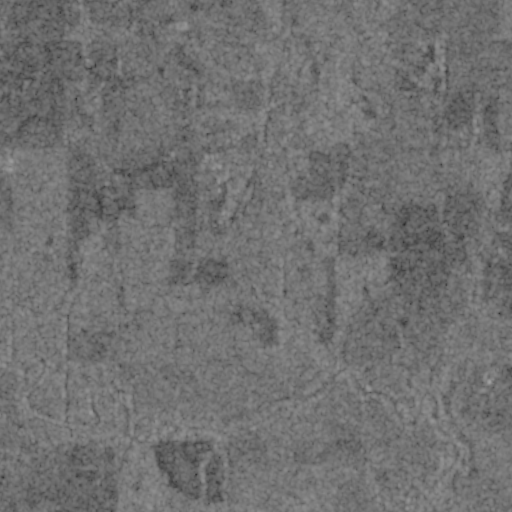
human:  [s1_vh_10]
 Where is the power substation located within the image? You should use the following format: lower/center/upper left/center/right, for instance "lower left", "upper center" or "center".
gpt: The power substation is located in the upper center of the image.
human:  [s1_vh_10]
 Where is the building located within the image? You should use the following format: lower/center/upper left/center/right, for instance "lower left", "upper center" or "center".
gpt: The building is located in the right of the image.
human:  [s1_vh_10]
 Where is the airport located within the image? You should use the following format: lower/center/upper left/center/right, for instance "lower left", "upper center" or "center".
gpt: There is no airport in the image.

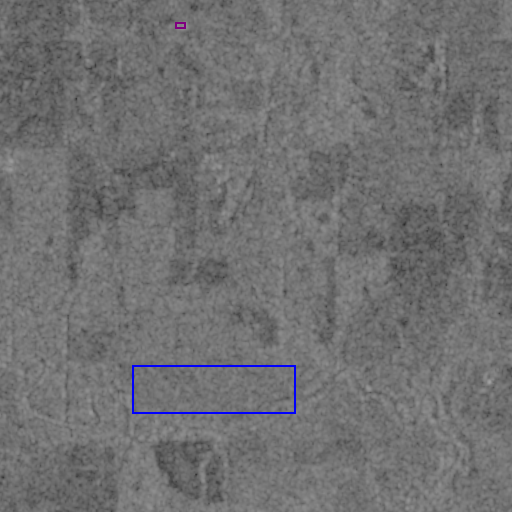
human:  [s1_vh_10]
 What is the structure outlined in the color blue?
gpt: The structure outlined in blue is a crop field.
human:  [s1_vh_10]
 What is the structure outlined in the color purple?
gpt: The structure outlined in purple is a power substation.
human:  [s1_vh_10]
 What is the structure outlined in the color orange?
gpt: There is no orange outline.